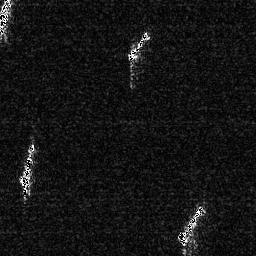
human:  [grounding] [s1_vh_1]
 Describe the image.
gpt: In the satellite image, there is  <ref>1 medium ship </ref> <box>[[47, 10, 59, 24, 0]]</box> located at top,  <ref>1 medium ship </ref> <box>[[5, 53, 14, 77, 0]]</box> located at left,  <ref>1 medium ship </ref> <box>[[67, 79, 80, 96, 0]]</box> located at bottom right,  <ref>1 medium ship </ref> <box>[[0, 0, 5, 15, 0]]</box> located at top left.